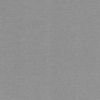
Label: dusty